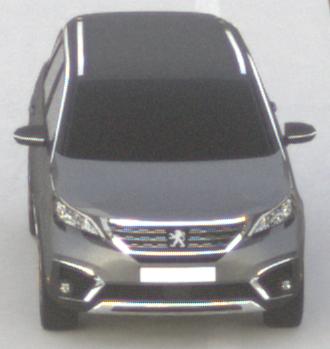
Make: Peugeot
Model: 5008 1.2 PureTech 130 Active
Detailed model: 5008 (II) (03/17 - 09/20)
Model produced from: 2017/03
Model produced until: 2018/07
Doors: 5
Color: gray
Road condition: dry road
Daytime: sunrise or sunset
Contrast: low contrast